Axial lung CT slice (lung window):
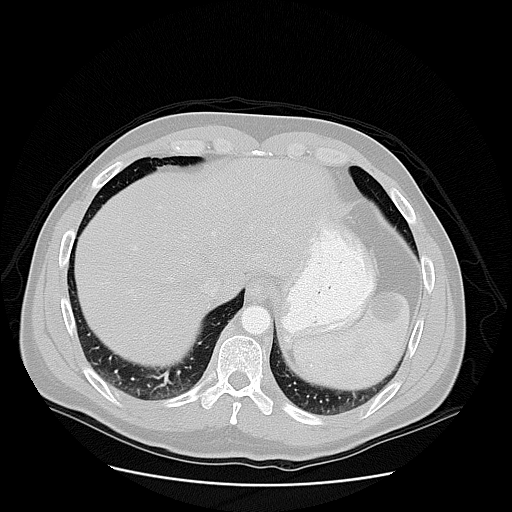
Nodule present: no